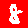
Digit: 8